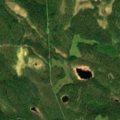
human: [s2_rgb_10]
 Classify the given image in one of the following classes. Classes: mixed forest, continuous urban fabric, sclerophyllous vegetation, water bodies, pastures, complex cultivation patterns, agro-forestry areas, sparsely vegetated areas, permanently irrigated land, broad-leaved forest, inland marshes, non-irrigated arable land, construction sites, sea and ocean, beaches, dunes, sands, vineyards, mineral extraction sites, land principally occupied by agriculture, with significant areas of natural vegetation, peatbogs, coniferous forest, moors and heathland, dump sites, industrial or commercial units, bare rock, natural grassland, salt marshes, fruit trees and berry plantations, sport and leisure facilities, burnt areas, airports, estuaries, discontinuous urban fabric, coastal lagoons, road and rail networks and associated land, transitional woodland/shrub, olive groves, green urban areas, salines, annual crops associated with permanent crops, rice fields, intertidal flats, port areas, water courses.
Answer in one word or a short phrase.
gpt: coniferous forest, mixed forest